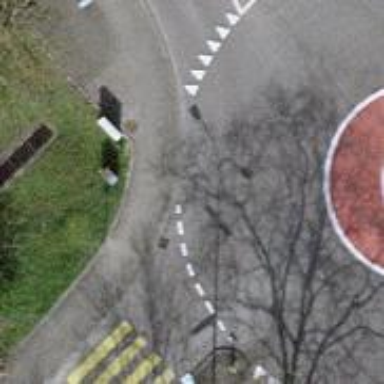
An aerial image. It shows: Tertiary road with asphalt surface leading to roundabout.